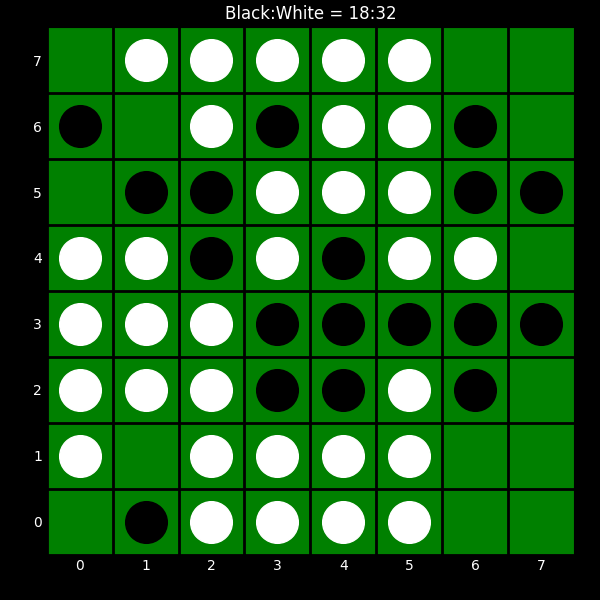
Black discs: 18
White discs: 32